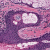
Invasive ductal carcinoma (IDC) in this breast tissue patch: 0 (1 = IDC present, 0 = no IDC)